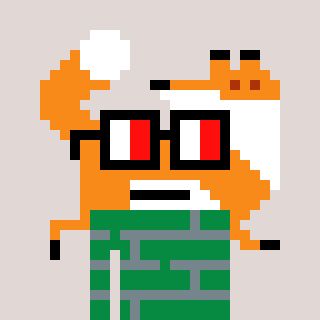
a pixel art character with square glasses with black frames and red eyes, a fox-shaped head and a green-colored body on a warm background